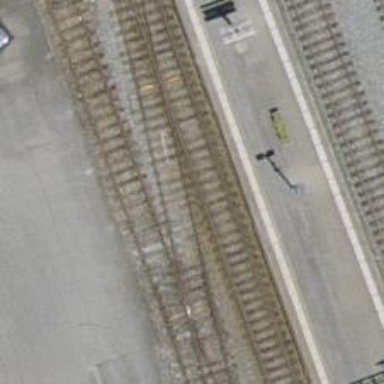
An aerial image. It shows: Single-track spur railway line.